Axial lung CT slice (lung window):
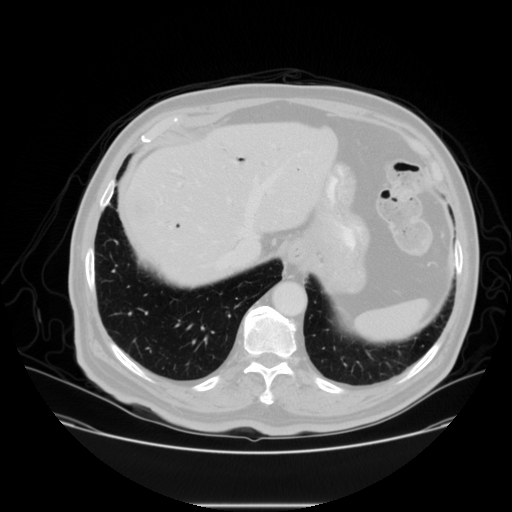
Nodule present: no